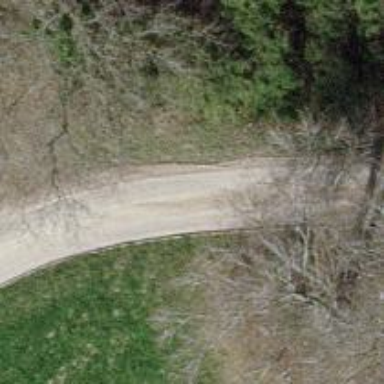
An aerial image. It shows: Well-maintained track road of grade 1.